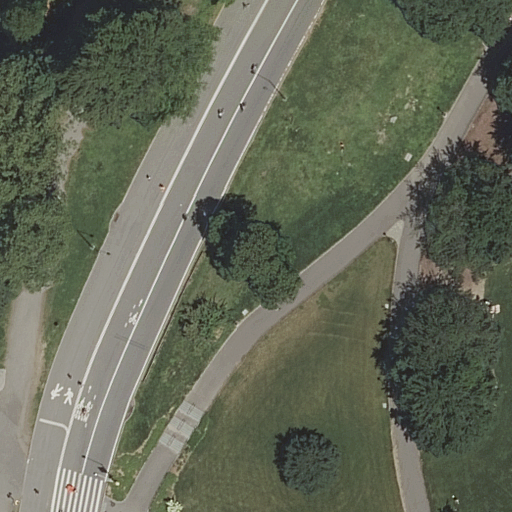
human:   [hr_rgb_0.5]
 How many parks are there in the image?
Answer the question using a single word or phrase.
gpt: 1

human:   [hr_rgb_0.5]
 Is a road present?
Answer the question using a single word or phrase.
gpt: yes

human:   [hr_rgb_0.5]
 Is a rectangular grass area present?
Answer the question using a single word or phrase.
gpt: no

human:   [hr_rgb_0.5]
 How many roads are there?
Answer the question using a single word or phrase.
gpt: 10

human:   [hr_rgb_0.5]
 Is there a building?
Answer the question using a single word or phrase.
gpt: no

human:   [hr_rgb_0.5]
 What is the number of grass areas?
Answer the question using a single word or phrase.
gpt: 1

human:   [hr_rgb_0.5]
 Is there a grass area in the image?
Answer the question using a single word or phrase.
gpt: yes

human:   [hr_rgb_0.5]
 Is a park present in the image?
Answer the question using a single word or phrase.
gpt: yes

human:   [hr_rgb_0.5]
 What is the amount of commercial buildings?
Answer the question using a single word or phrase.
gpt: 0

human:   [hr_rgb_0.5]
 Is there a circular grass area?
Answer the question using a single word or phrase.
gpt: no

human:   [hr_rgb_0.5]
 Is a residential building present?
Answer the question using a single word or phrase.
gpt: no

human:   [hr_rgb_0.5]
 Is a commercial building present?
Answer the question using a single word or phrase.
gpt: no

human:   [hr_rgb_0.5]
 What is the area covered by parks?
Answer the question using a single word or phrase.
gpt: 10631m2

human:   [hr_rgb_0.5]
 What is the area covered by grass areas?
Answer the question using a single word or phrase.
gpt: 6698m2

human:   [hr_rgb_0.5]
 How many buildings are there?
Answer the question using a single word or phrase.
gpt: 0

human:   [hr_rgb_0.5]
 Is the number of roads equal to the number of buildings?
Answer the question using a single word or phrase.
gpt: no

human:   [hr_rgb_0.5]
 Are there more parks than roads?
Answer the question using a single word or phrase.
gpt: no

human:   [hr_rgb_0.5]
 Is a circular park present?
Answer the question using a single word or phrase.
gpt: no

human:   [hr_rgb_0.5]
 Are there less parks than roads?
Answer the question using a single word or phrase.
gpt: yes

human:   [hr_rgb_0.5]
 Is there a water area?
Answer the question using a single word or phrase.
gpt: no

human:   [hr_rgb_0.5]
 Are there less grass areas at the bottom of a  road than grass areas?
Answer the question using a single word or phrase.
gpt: no

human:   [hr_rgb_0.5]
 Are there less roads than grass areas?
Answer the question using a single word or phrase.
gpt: no

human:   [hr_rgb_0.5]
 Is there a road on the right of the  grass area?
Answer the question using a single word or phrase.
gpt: no

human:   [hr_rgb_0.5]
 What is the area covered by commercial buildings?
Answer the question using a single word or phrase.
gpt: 0m2

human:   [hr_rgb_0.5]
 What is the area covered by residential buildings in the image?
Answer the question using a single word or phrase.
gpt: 0m2

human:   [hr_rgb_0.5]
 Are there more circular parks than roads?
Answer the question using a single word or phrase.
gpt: no

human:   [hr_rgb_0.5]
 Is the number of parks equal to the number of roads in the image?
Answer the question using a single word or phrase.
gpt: no

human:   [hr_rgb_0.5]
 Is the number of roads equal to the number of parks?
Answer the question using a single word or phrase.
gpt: no

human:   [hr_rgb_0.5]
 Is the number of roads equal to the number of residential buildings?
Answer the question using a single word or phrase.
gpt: no

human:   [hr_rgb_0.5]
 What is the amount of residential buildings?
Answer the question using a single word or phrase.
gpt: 0

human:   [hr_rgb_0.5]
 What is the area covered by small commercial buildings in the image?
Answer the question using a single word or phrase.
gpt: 0m2

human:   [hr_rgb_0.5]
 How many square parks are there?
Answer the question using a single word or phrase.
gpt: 0

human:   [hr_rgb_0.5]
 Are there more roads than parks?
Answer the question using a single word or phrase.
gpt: yes

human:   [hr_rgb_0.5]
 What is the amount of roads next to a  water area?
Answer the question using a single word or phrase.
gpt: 0

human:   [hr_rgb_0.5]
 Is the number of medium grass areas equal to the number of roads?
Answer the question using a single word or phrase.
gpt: no

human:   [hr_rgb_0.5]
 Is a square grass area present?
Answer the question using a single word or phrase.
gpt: no

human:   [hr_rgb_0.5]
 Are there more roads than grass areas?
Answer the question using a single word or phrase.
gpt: yes

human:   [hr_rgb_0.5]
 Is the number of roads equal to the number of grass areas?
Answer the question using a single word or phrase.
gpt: no

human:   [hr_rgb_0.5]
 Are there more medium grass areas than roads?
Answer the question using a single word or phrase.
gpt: no

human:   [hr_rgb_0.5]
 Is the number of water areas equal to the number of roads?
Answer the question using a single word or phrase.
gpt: no

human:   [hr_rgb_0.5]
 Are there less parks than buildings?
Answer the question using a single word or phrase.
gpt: no

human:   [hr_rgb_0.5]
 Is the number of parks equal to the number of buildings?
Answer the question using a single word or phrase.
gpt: no

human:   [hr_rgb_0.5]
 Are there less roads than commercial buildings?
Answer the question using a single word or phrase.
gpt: no

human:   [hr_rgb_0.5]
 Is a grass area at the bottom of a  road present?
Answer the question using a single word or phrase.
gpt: yes

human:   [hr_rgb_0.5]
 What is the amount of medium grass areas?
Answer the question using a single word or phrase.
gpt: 0

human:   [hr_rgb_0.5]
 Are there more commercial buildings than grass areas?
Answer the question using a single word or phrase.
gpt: no

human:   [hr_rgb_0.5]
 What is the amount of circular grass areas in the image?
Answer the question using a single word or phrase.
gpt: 0

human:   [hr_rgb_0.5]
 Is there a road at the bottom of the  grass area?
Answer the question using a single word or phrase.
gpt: no

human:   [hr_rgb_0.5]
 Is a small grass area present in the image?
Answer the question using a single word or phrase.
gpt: no

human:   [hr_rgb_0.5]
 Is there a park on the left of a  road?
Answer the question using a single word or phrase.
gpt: no

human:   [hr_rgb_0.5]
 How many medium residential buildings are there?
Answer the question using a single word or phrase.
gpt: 0

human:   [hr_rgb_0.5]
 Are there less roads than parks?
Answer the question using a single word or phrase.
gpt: no

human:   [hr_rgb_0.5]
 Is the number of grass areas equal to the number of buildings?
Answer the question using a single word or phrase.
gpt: no

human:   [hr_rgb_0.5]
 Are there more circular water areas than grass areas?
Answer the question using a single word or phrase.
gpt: no

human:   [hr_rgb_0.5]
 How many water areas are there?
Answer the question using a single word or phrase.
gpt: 0

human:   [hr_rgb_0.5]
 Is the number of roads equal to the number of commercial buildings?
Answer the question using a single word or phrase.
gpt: no

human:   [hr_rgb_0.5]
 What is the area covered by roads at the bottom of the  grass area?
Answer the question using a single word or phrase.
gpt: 0m2

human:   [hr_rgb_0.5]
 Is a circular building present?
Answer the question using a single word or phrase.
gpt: no

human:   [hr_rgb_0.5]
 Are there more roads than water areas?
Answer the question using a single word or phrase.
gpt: yes

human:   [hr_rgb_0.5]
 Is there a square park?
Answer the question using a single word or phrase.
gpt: no

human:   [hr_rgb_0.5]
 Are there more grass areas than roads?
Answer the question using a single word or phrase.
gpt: no

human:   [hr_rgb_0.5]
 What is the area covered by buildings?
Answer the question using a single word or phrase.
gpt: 0m2

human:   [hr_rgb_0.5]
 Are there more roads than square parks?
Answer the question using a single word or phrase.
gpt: yes

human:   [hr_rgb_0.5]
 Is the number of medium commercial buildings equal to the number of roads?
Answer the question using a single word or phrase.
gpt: no